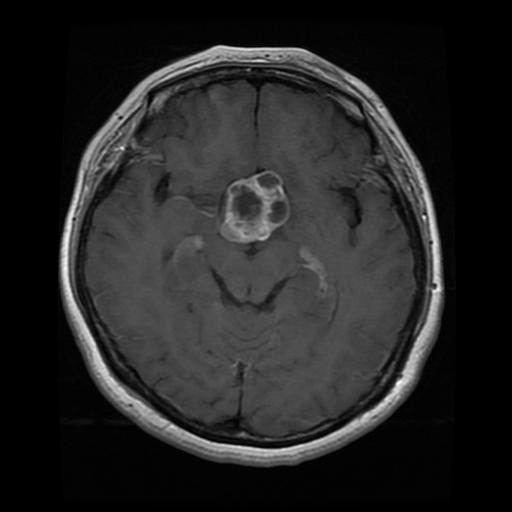
Label: pituitary